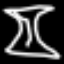
Label: hourglass